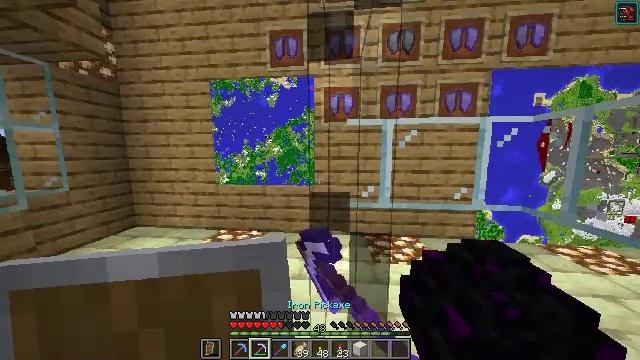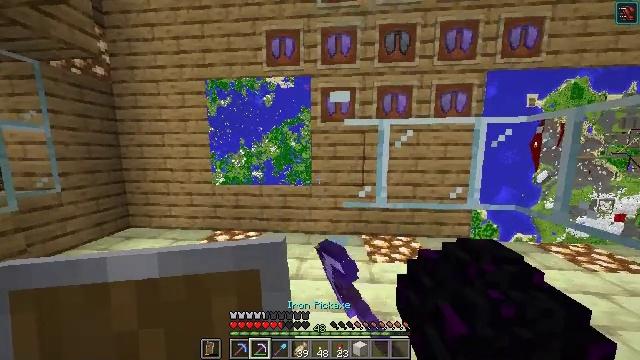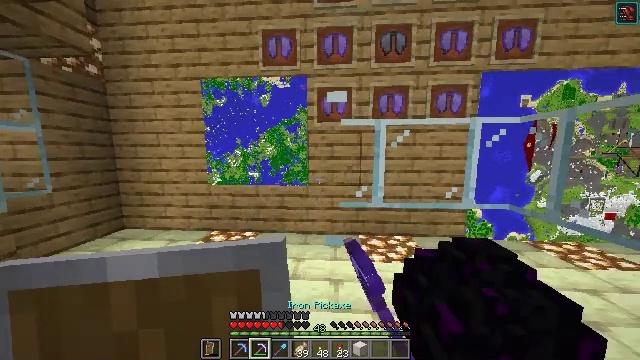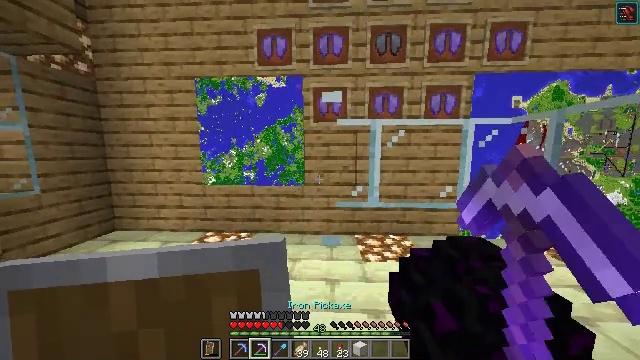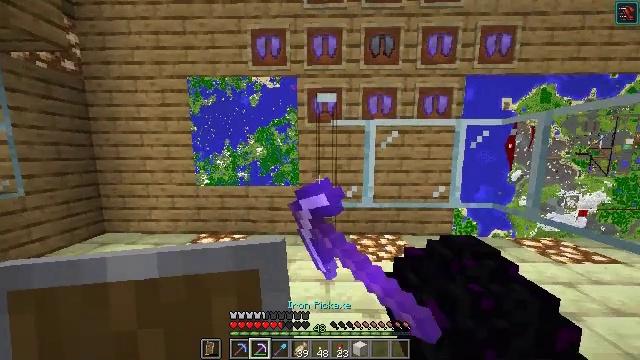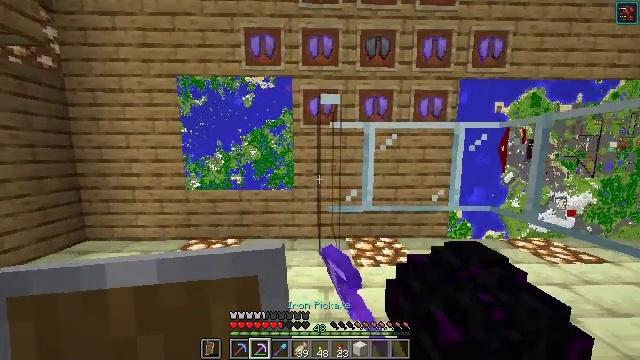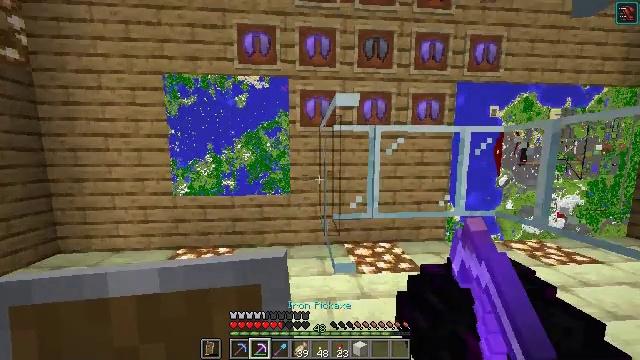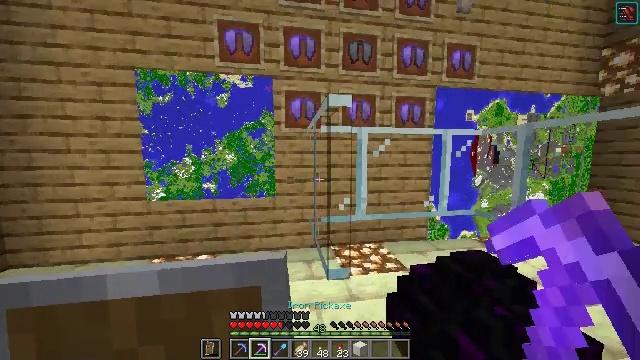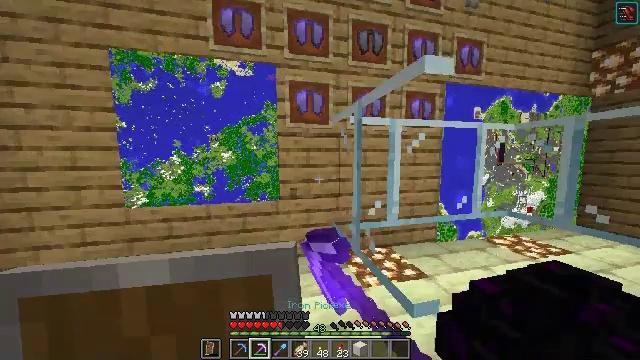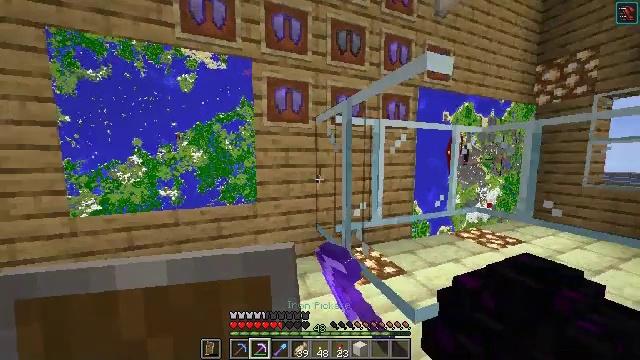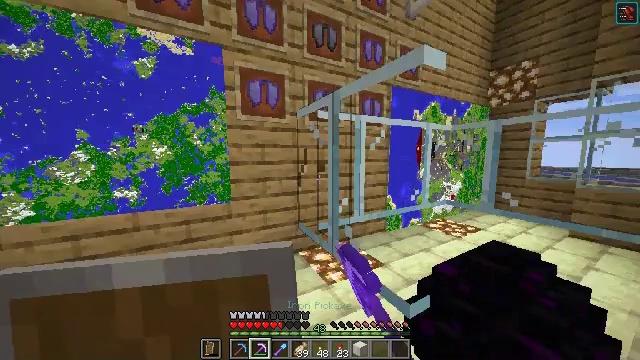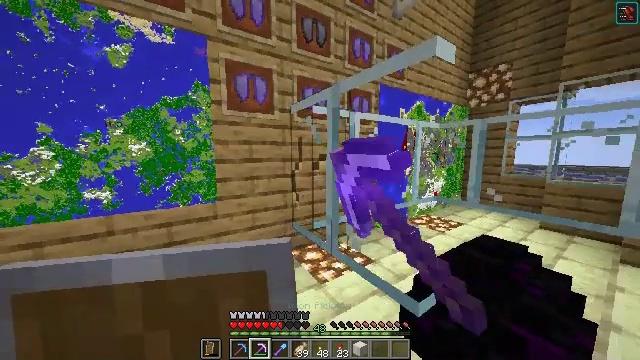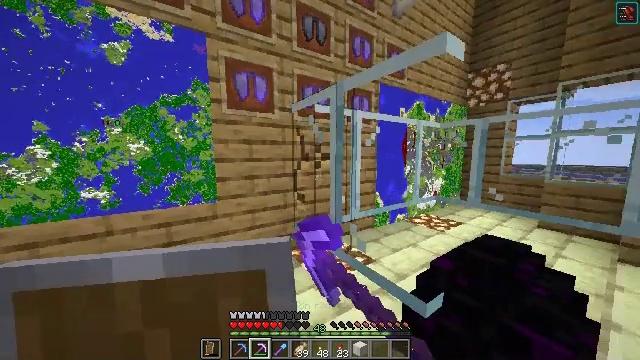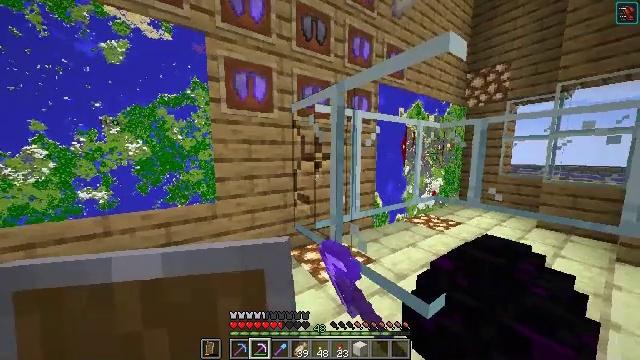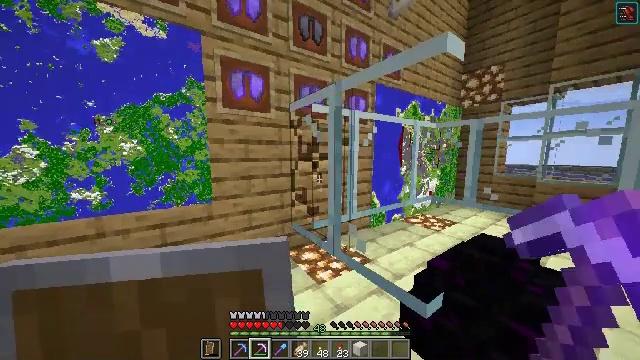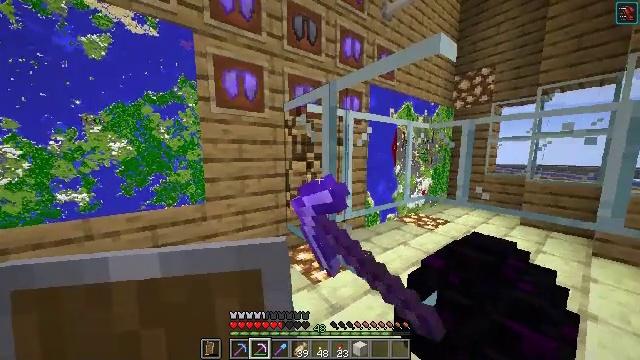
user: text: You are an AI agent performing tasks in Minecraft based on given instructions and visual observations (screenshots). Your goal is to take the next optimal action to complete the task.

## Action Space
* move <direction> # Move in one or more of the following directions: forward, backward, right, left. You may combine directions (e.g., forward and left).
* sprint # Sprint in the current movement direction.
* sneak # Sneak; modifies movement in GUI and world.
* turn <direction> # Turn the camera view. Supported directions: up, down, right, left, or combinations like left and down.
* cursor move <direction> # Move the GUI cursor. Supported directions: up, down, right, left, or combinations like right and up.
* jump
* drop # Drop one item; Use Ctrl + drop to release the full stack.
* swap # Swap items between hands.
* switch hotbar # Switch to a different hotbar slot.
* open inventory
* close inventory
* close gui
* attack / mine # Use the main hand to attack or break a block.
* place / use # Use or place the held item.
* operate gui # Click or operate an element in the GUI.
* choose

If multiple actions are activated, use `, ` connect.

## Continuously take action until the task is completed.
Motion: motion action
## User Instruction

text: Destroy the glass pane to clear a path.
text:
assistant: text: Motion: attack / mine
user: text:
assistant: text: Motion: attack / mine
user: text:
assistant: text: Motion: turn right, attack / mine
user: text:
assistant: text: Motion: turn right, attack / mine
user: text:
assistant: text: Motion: move forward and move left, turn right, attack / mine
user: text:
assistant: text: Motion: move forward and move left, turn right, attack / mine
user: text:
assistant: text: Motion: move forward and move left, turn right, attack / mine
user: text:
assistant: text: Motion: move forward and move left, turn right, attack / mine
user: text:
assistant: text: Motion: turn right, attack / mine
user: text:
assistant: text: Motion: turn right and down, attack / mine
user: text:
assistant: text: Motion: turn right, attack / mine
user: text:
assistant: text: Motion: attack / mine
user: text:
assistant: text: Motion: attack / mine
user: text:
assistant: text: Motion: attack / mine
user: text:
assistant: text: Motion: turn right, attack / mine
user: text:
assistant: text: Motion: attack / mine
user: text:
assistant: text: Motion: attack / mine
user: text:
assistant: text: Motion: attack / mine
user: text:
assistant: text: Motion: attack / mine
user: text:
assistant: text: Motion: attack / mine
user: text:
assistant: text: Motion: attack / mine
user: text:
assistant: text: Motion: turn right, attack / mine
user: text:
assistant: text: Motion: turn right, attack / mine
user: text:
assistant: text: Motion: turn right, attack / mine
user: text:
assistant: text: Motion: attack / mine
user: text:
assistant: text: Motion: attack / mine
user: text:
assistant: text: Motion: attack / mine
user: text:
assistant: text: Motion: attack / mine
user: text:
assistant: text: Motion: attack / mine
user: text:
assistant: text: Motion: attack / mine